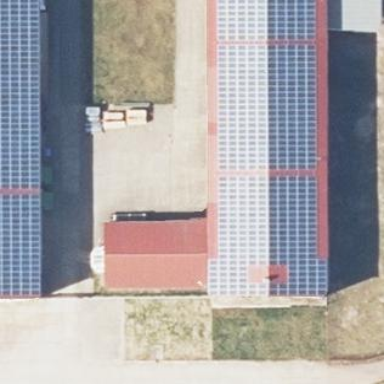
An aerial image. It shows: Solar photovoltaic panel generating electricity. It is small installation located on building.